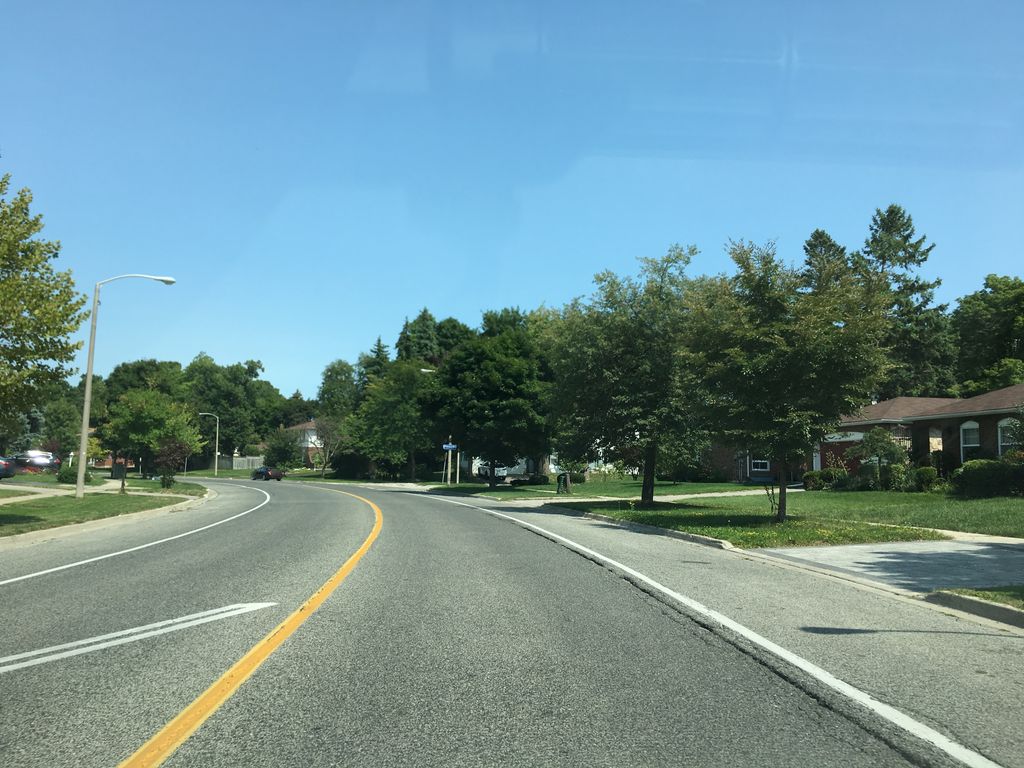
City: toronto